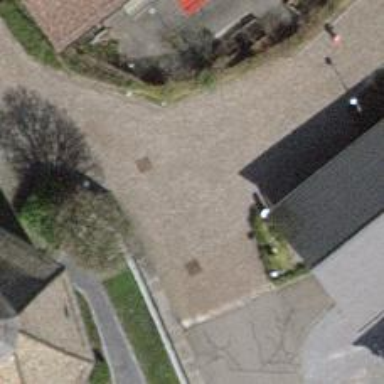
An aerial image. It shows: Service road with paving stones.